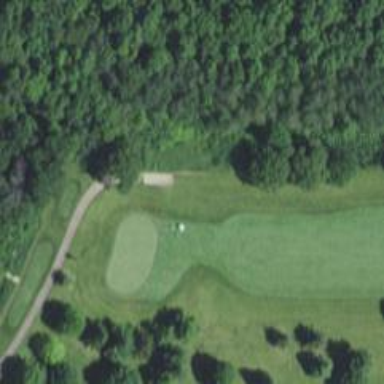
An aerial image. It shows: Golf cartpath that is also road path.